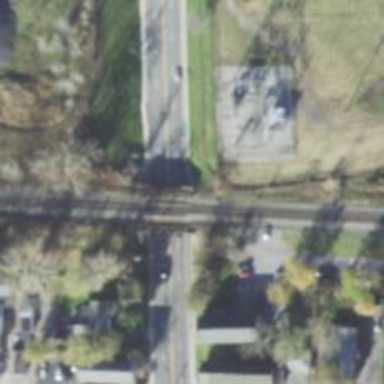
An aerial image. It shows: Abandoned railway spur bridge.